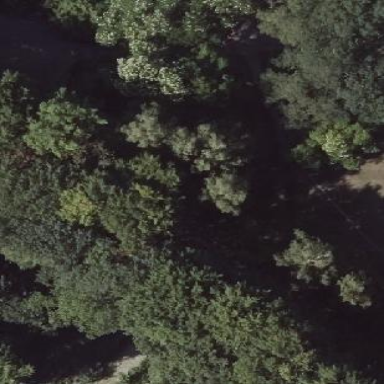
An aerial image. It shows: Mixed woodland area with various types of leaves.